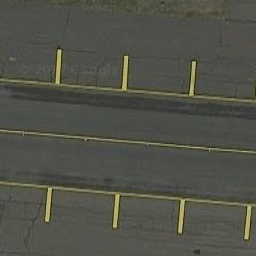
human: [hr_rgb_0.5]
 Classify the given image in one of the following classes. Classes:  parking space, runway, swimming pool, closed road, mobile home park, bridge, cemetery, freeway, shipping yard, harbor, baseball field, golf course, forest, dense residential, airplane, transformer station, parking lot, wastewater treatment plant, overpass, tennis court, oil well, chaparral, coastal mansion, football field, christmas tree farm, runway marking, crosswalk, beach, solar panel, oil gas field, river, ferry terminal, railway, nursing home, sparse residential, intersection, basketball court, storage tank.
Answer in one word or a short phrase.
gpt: runway marking